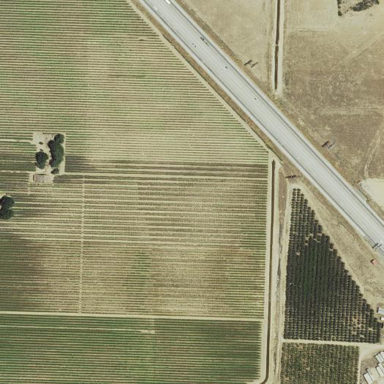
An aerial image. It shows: Vineyard.